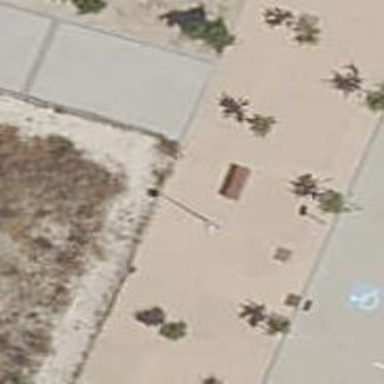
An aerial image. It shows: Bench for seating.